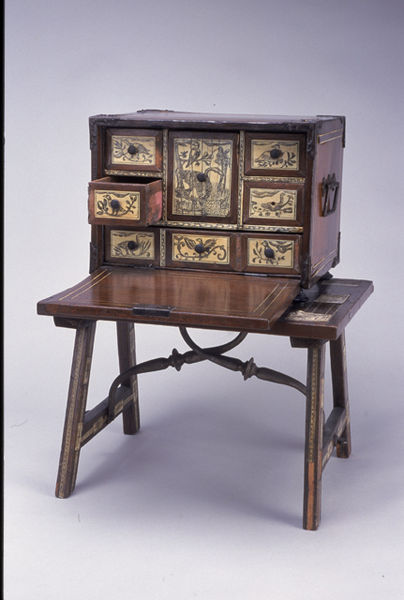
Titel: Miniature Drop-Front Writing Box with Table (Vargueña)
Standort: Amherst (Massachusetts, USA)
Institution: Mead Art Museum, Amherst College
Schlagwörter: vogel, holz, tisch, fächer, regal, möbel, gold, table, yellow, pattern, patterns, pictures, schublade, brown, wooden, knöpfe, motiv, tischplatte, ranke, schubladen, wood, spanish, sekretär, shadow, bird, cross, desk, holzmöbel, knäufe, leaves, trunk, antique, design, vertical, shine, shiny, box, legs, timber, drawers, open, cabinet, engraved, arbeitsplatte, furniture, tray, handles, ivory, case, craft, cover, drawer, fold, handle, knobs, decorated, polished, compartments, inkwell, veneer, writing desk